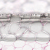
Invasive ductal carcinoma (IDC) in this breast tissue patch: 0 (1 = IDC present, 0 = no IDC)